Interaction volume radius: 5 \u00c5
Interaction volume height: 40 \u00c5
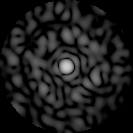
Disorder parameter: 0.8319